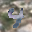
Label: 4